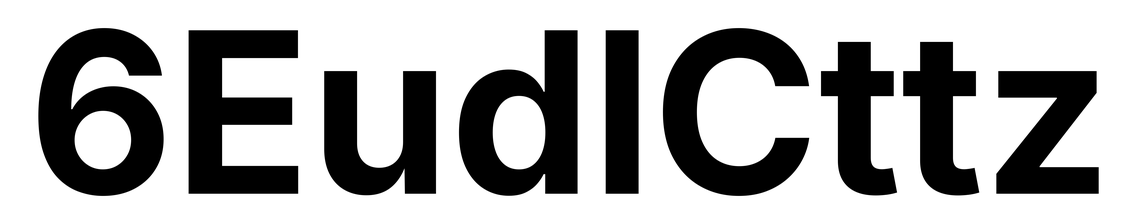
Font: Inter_Bold